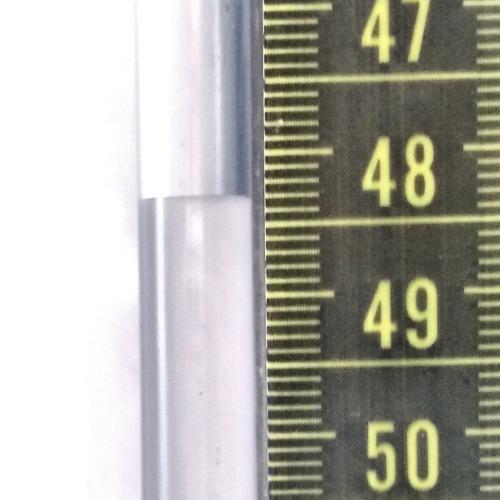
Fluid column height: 48.3 cm